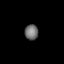
Tissue: lung
Cell type: Endothelial cells
Senescence score: 0.6269
Nuclear area (px): 205
Mean DAPI intensity: 110.293